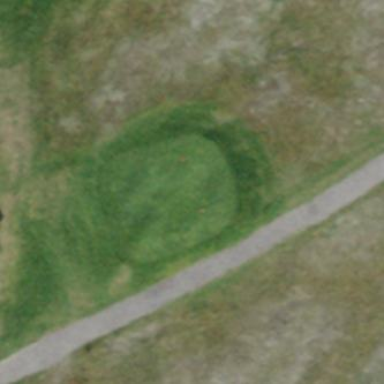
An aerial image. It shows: Golf tee.